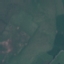
Land use / land cover: Pasture